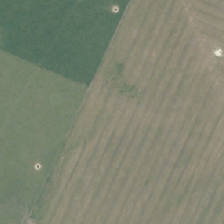
Land cover: shortrotation_cropland